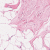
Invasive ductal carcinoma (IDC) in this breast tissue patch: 0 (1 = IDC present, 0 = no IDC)